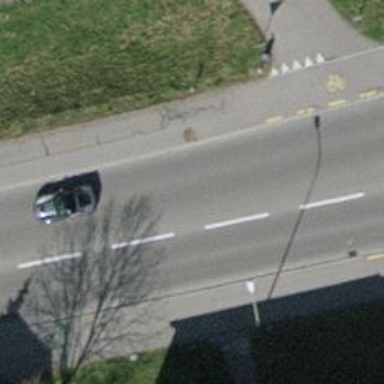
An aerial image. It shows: Asphalt road classified as primary highway.